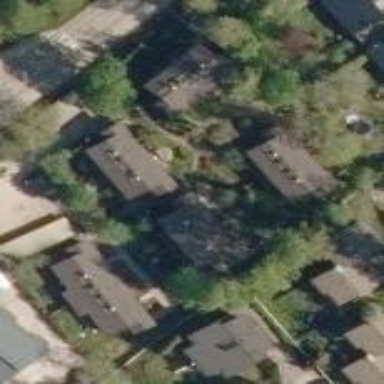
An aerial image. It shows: Residential garden.